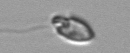
Label: Katodinium_or_Torodinium